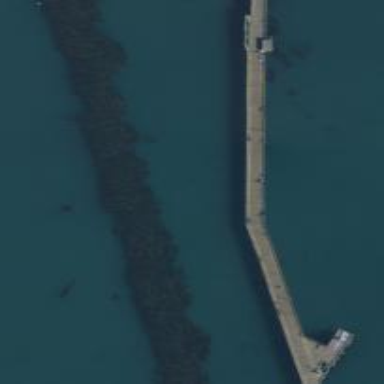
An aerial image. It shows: Footway leading to pier.